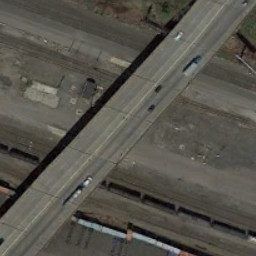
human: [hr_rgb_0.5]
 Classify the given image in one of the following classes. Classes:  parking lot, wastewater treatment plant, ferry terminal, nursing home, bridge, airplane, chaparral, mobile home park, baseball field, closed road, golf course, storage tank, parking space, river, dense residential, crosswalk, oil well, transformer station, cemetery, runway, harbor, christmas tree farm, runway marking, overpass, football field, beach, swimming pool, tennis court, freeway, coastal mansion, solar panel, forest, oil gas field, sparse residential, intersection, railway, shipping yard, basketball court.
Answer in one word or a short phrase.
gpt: overpass